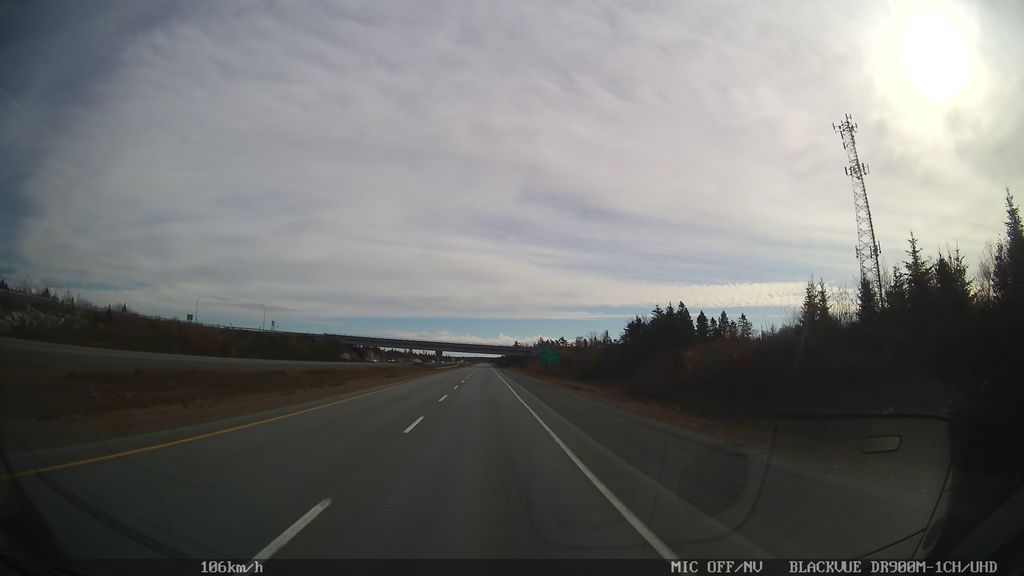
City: halifax